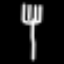
Label: fork